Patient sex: F
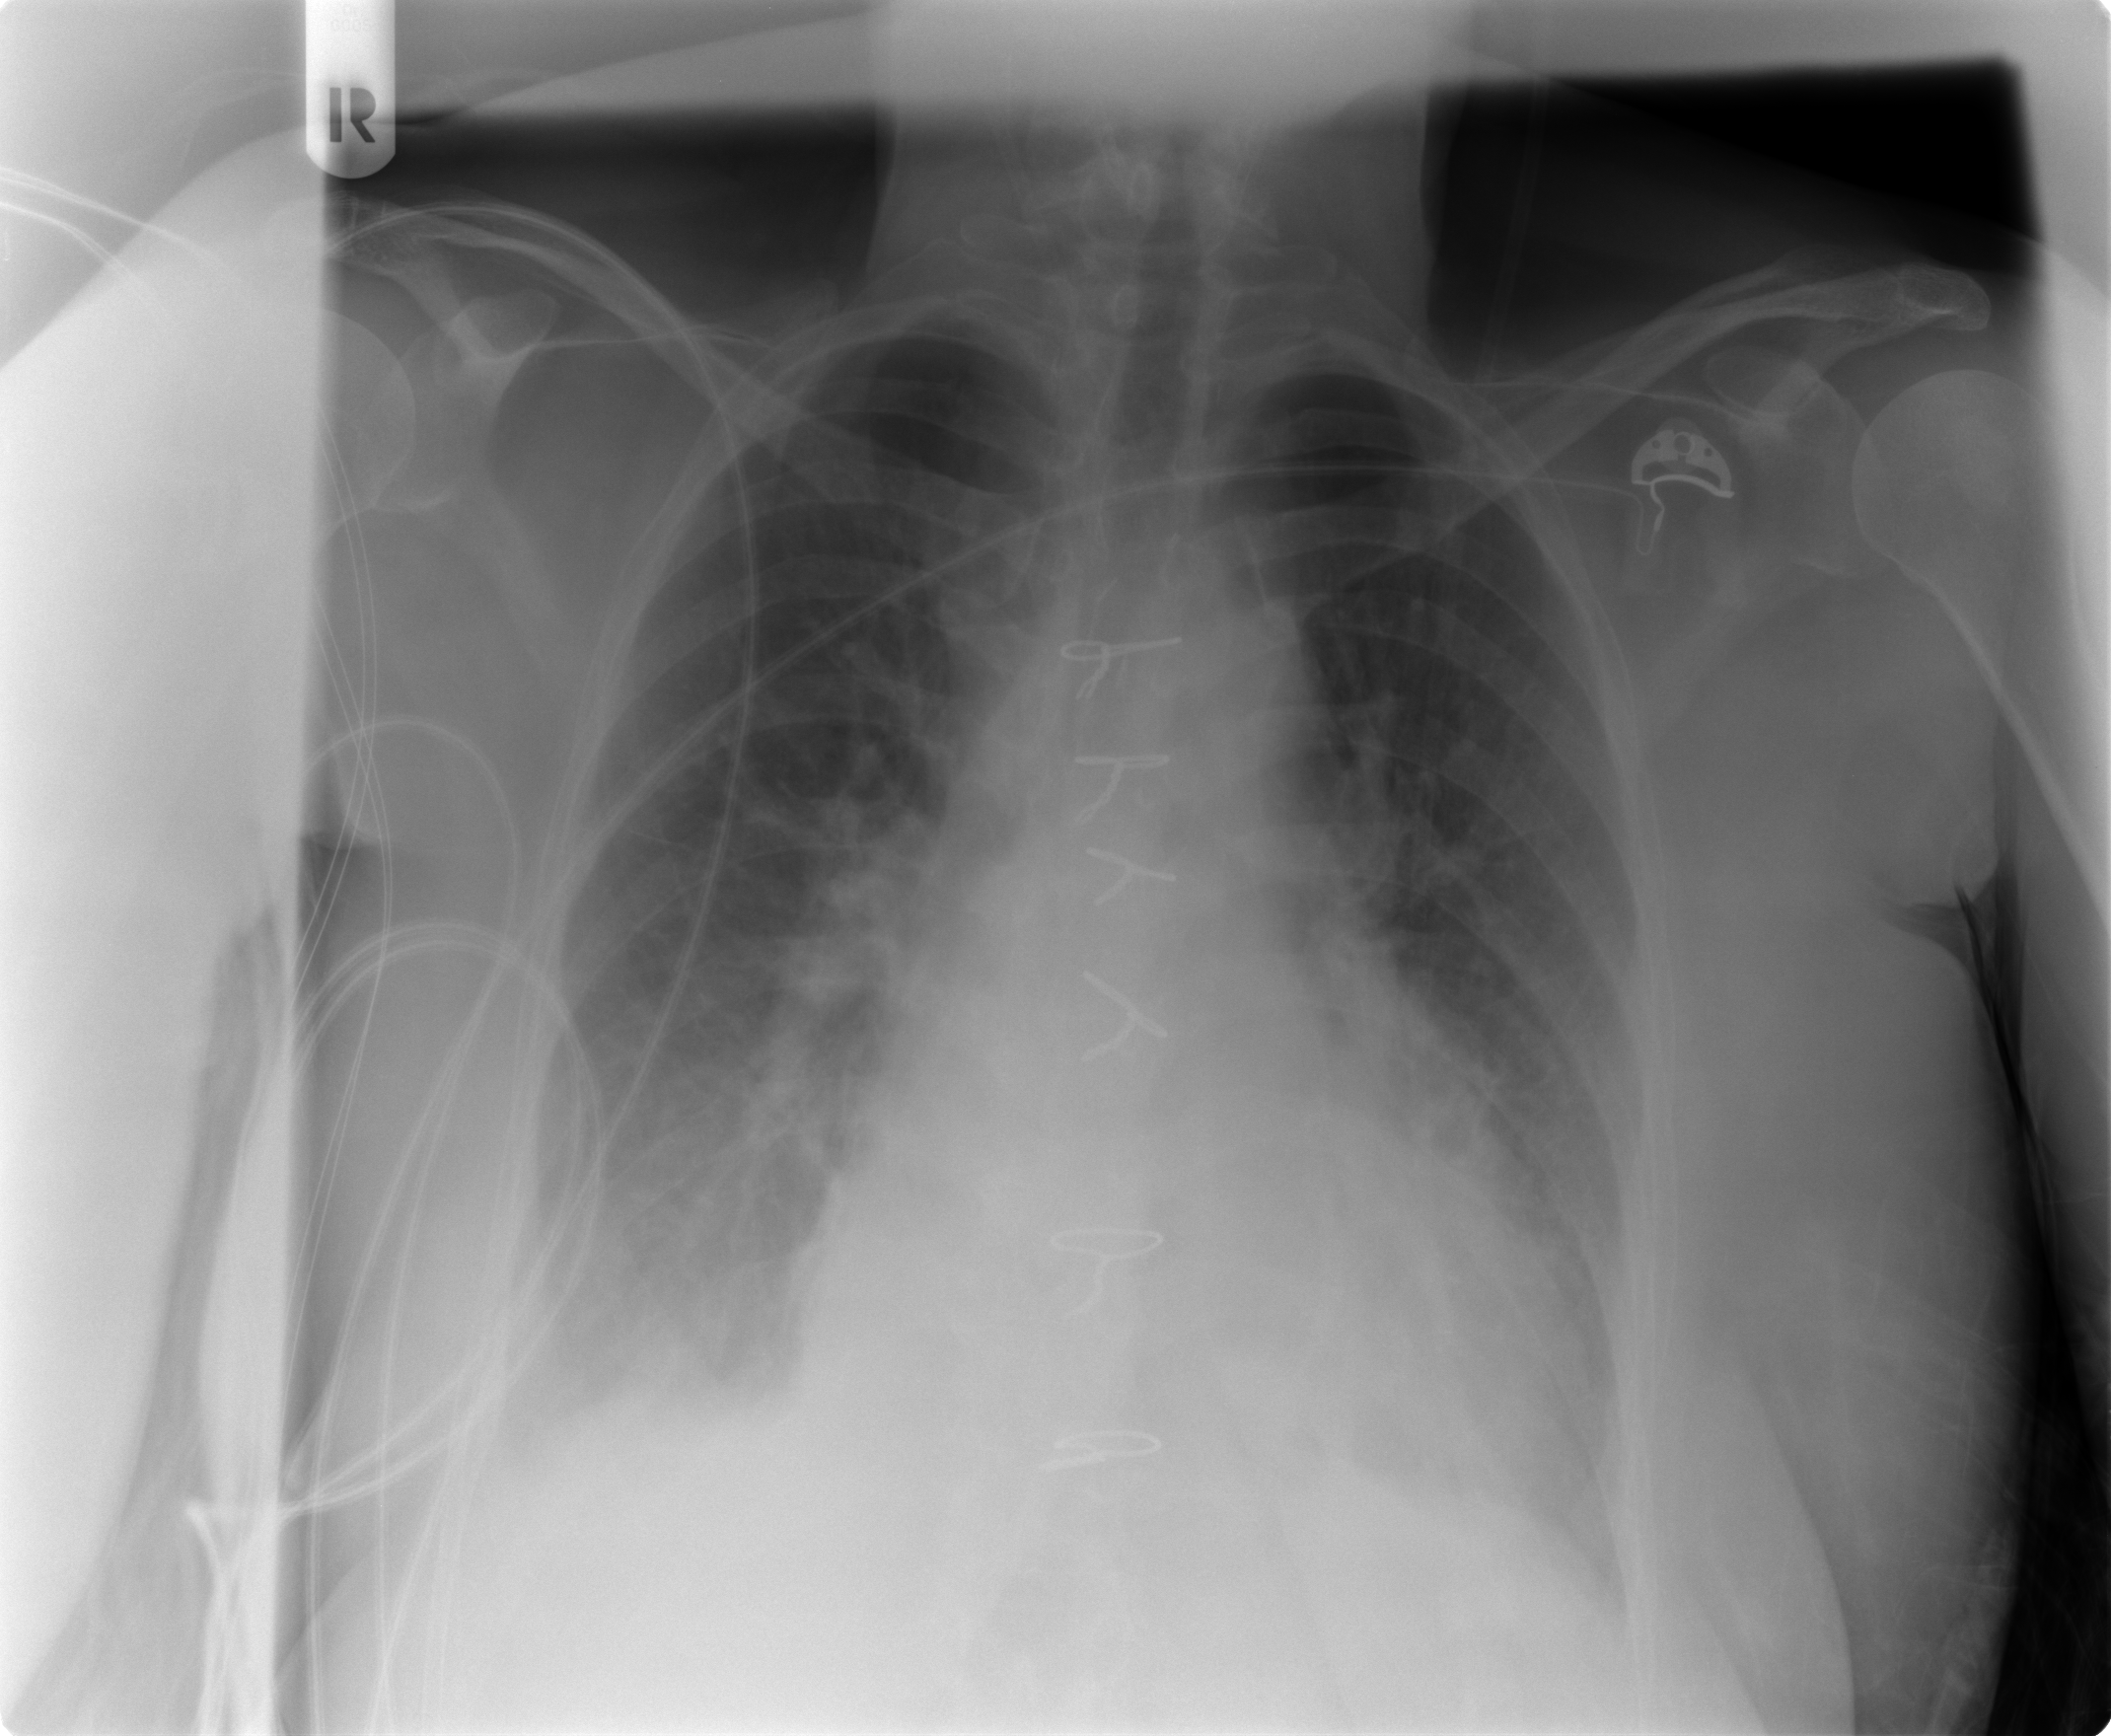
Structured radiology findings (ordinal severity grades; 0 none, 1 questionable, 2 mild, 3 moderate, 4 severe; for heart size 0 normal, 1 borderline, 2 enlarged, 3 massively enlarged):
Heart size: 2
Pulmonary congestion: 3
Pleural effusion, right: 2
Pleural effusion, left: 2
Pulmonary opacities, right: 0
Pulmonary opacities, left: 0
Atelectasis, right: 2
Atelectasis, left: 2